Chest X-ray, PA view. Patient: 62 years old, sex M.
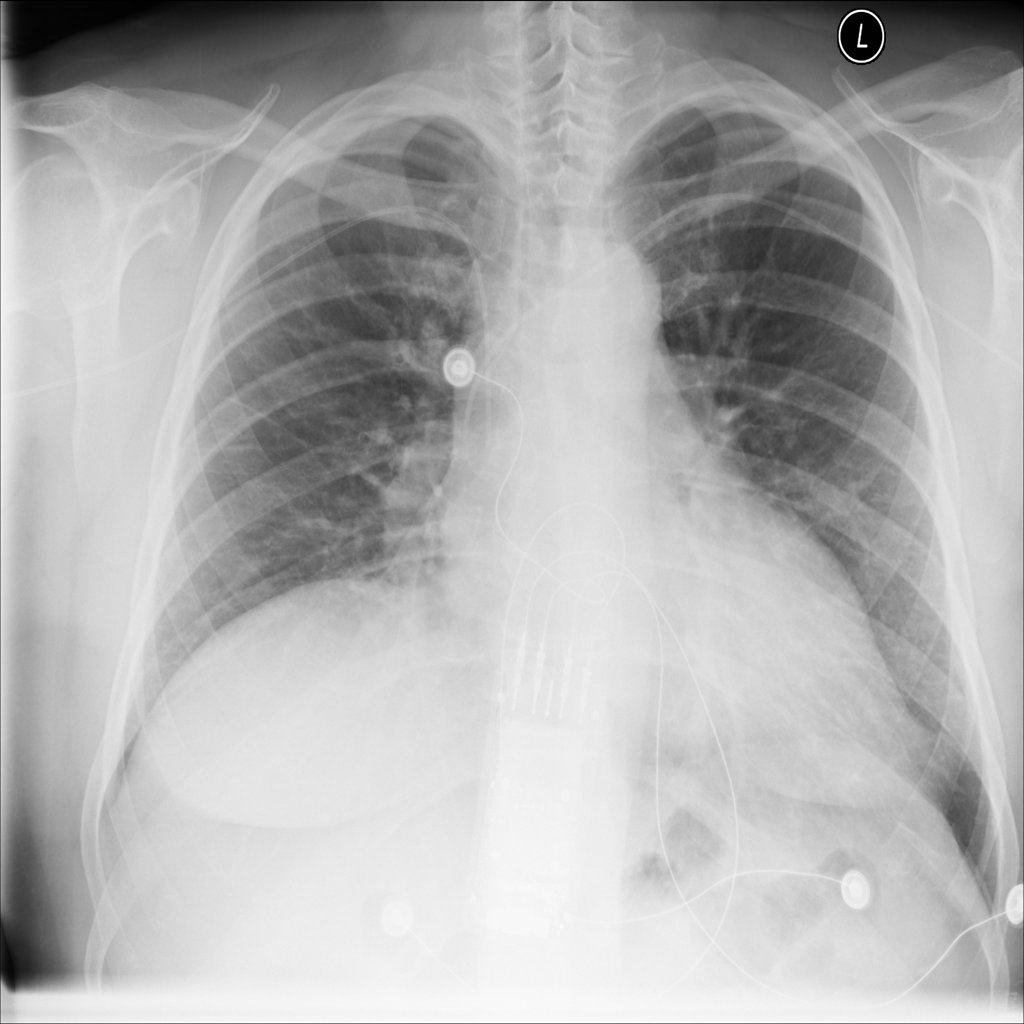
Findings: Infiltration